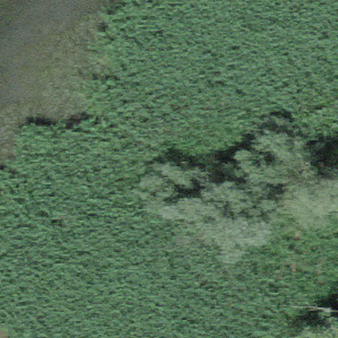
Label: other